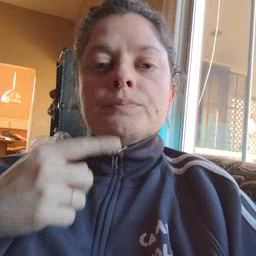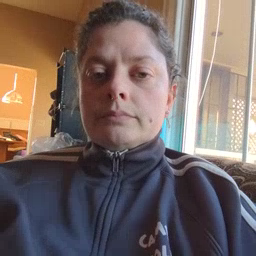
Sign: lips